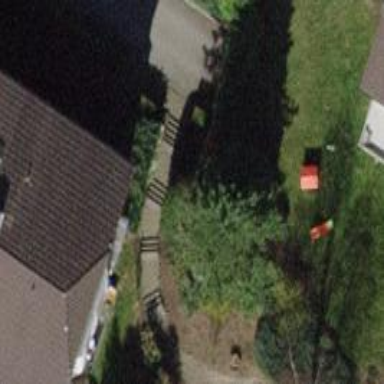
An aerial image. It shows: Road with steps.